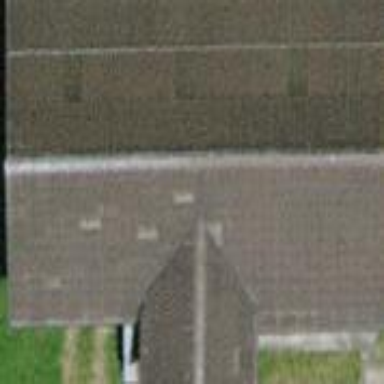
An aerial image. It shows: Farm auxiliary building.